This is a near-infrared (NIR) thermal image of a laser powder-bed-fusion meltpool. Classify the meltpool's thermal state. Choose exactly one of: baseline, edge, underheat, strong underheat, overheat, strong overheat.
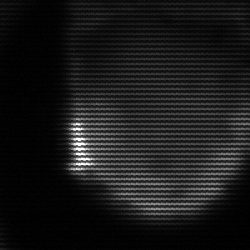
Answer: edge